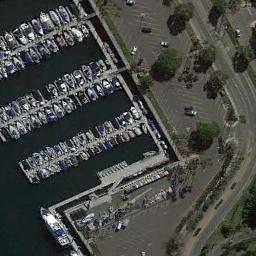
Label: harbor